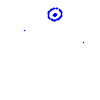
Particle: kaon